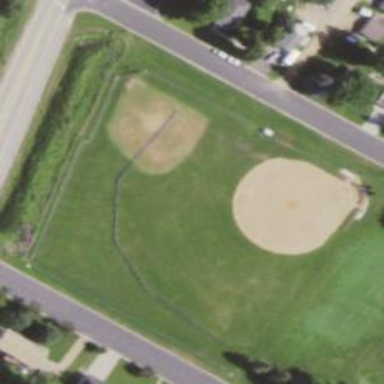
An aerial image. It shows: Baseball pitch for leisure land activities.